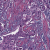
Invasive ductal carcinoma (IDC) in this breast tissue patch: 1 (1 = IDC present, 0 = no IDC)